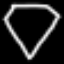
Label: diamond